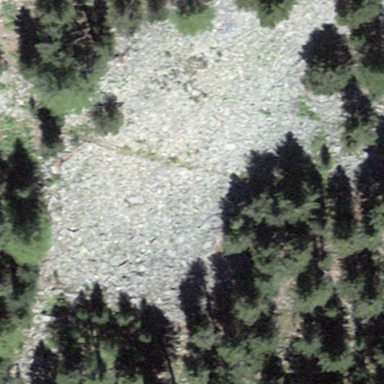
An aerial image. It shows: Natural scree.